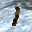
Label: 1